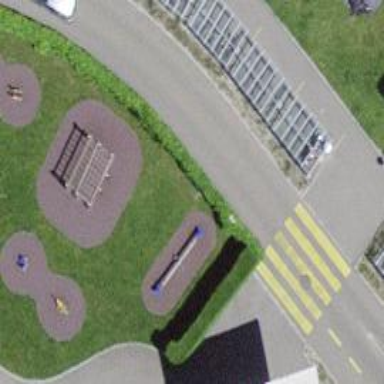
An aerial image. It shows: Playground with swings.